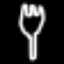
Label: fork